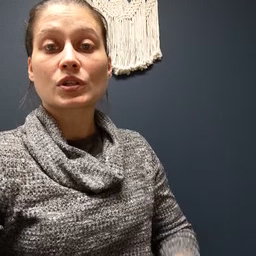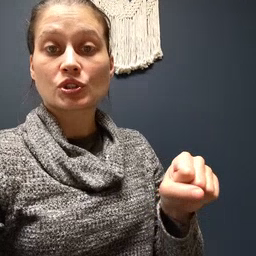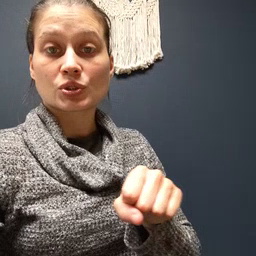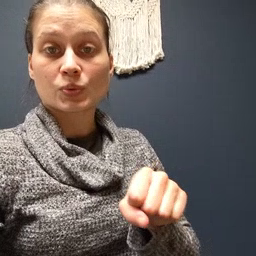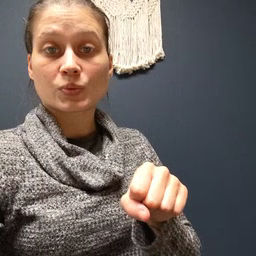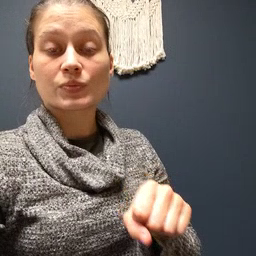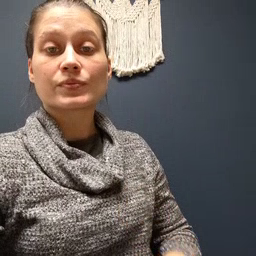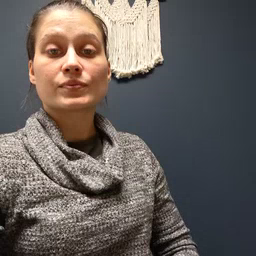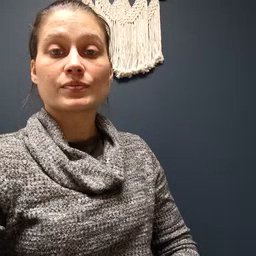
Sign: shoe